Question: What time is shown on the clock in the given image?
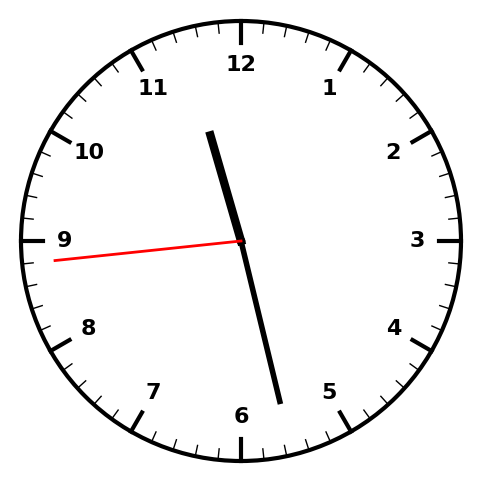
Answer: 11:27:44